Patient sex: F
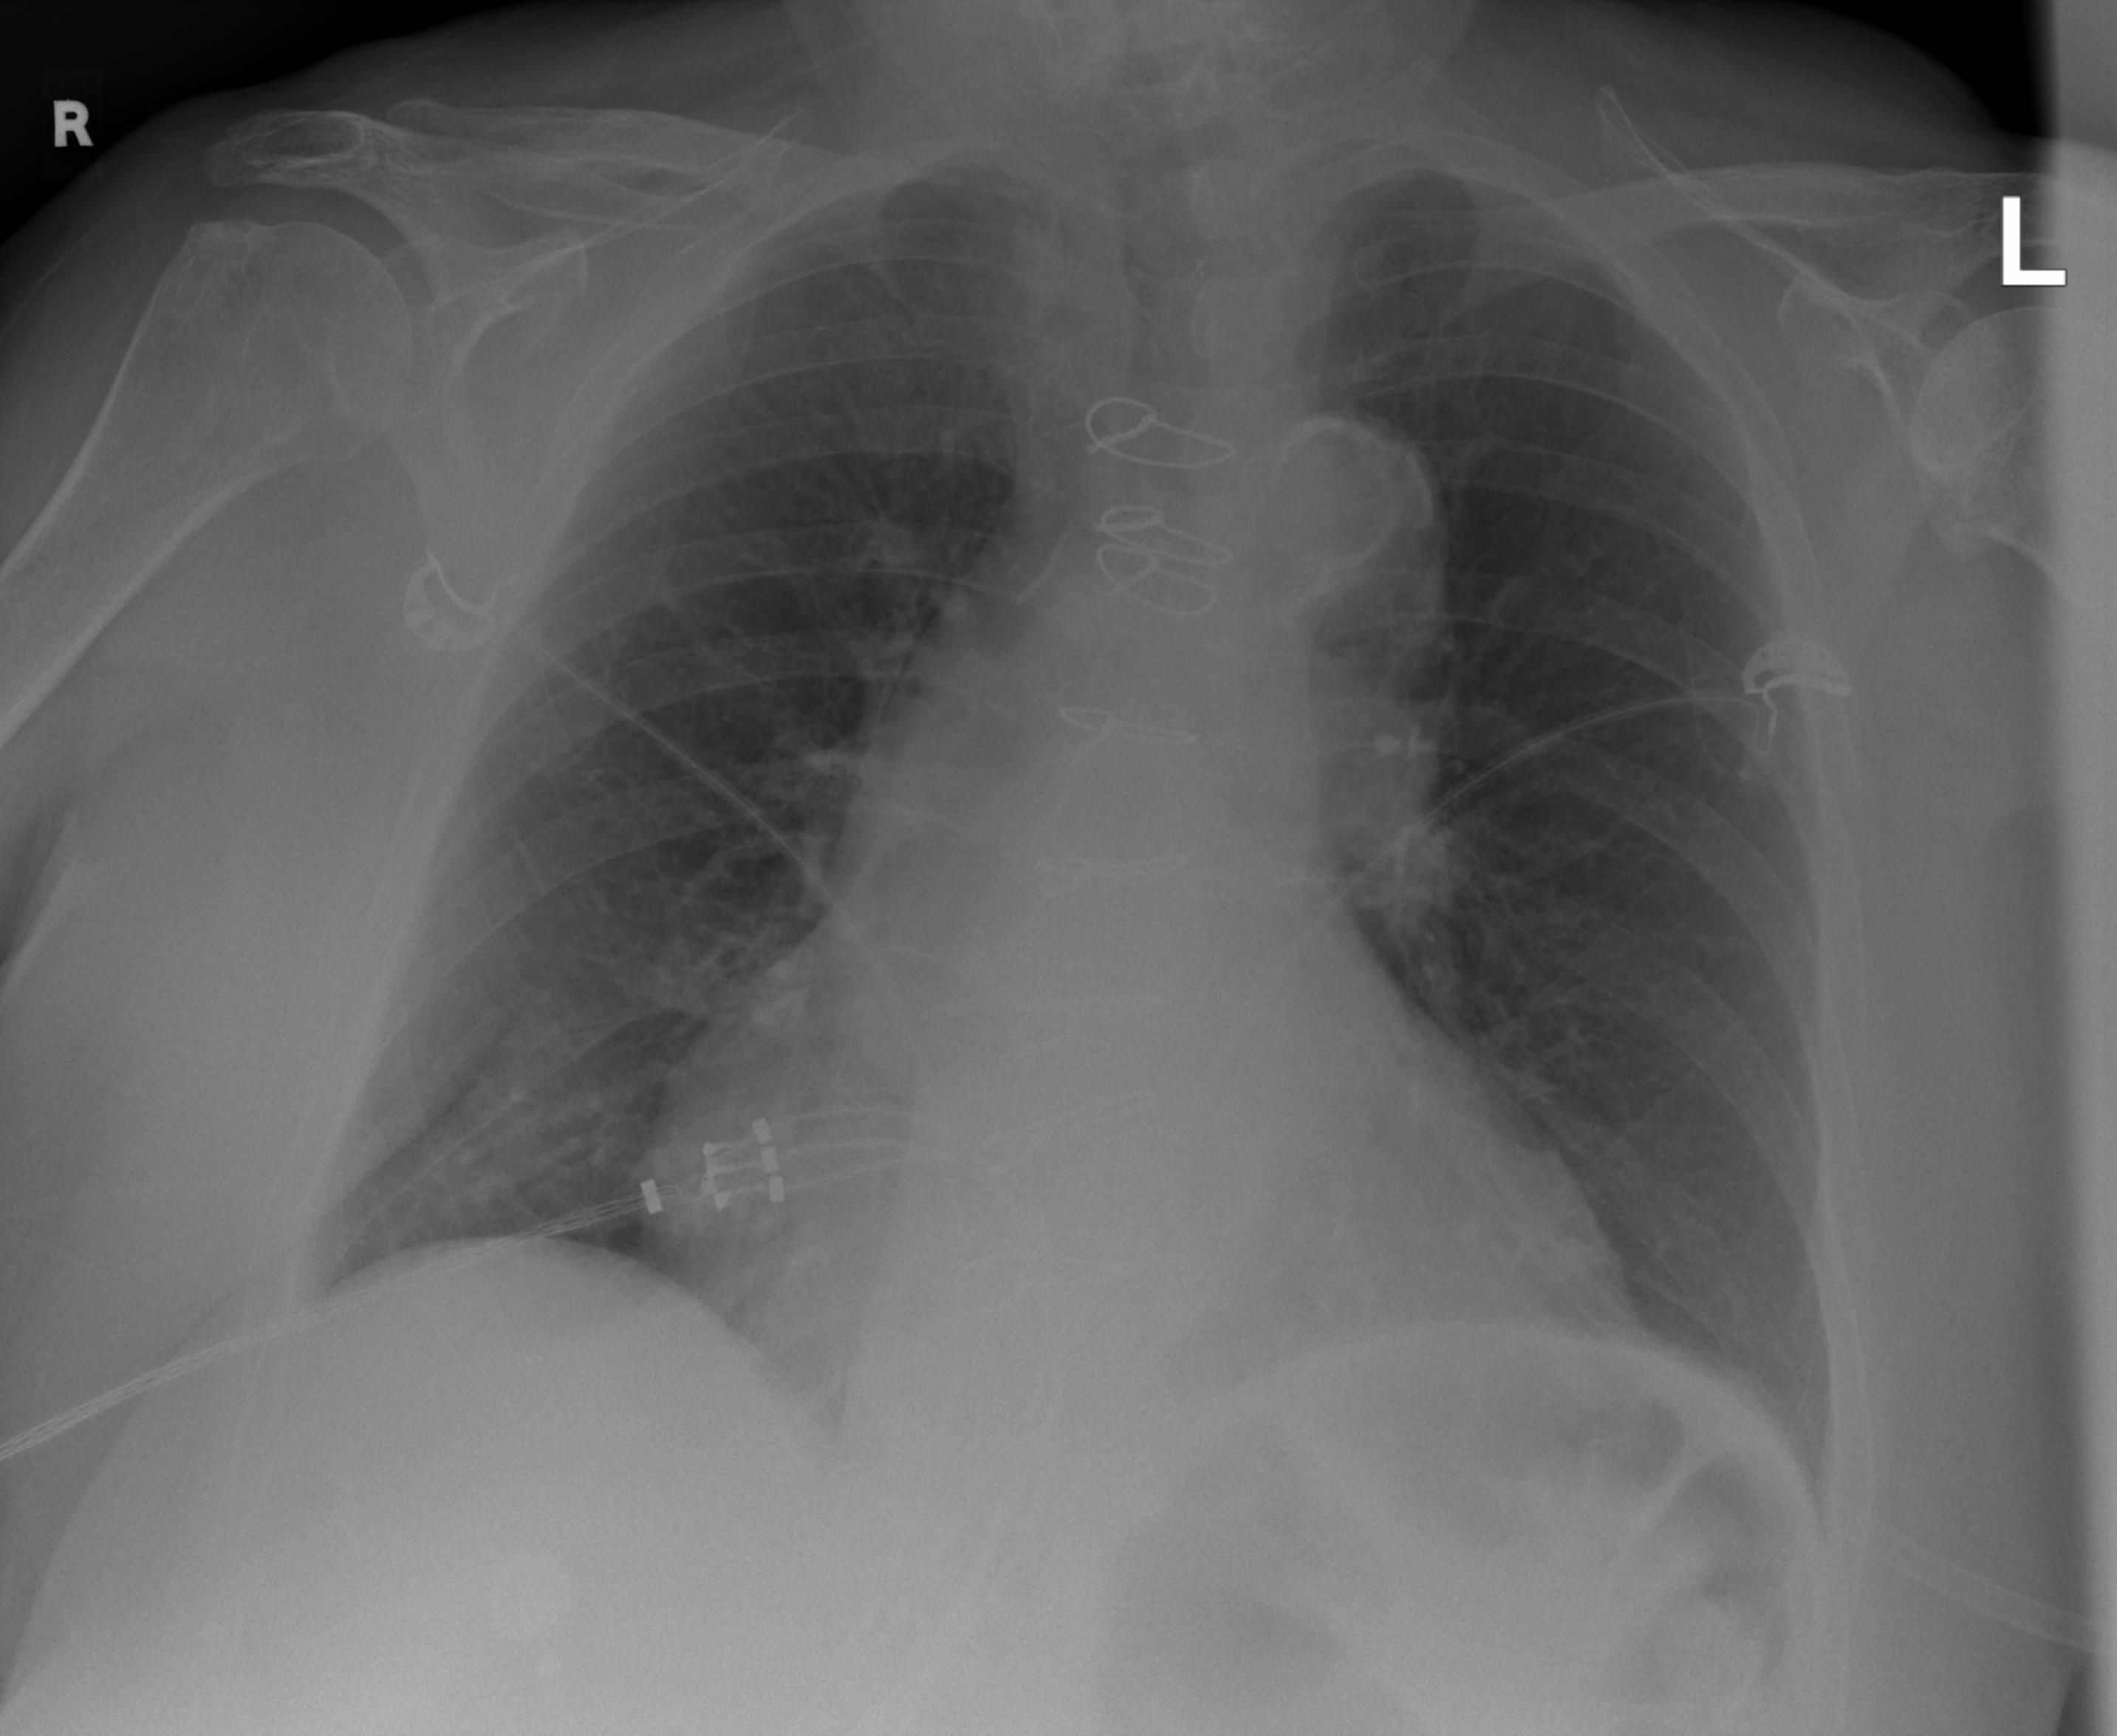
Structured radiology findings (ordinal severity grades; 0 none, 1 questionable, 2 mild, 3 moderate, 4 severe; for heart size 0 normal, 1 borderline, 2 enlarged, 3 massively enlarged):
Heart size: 2
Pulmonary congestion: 0
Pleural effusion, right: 1
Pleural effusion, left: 0
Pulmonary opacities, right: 0
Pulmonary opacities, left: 0
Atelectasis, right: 2
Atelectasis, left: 2